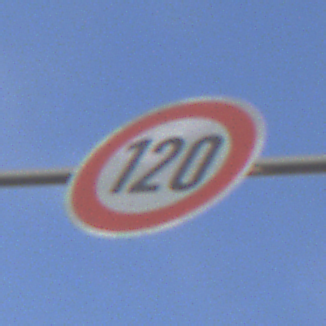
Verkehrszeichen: Geschwindigkeit120
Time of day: SunriseSunset
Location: Outdoor (Nature)
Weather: PartlyCloudy
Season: NotSpecified
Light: Natural